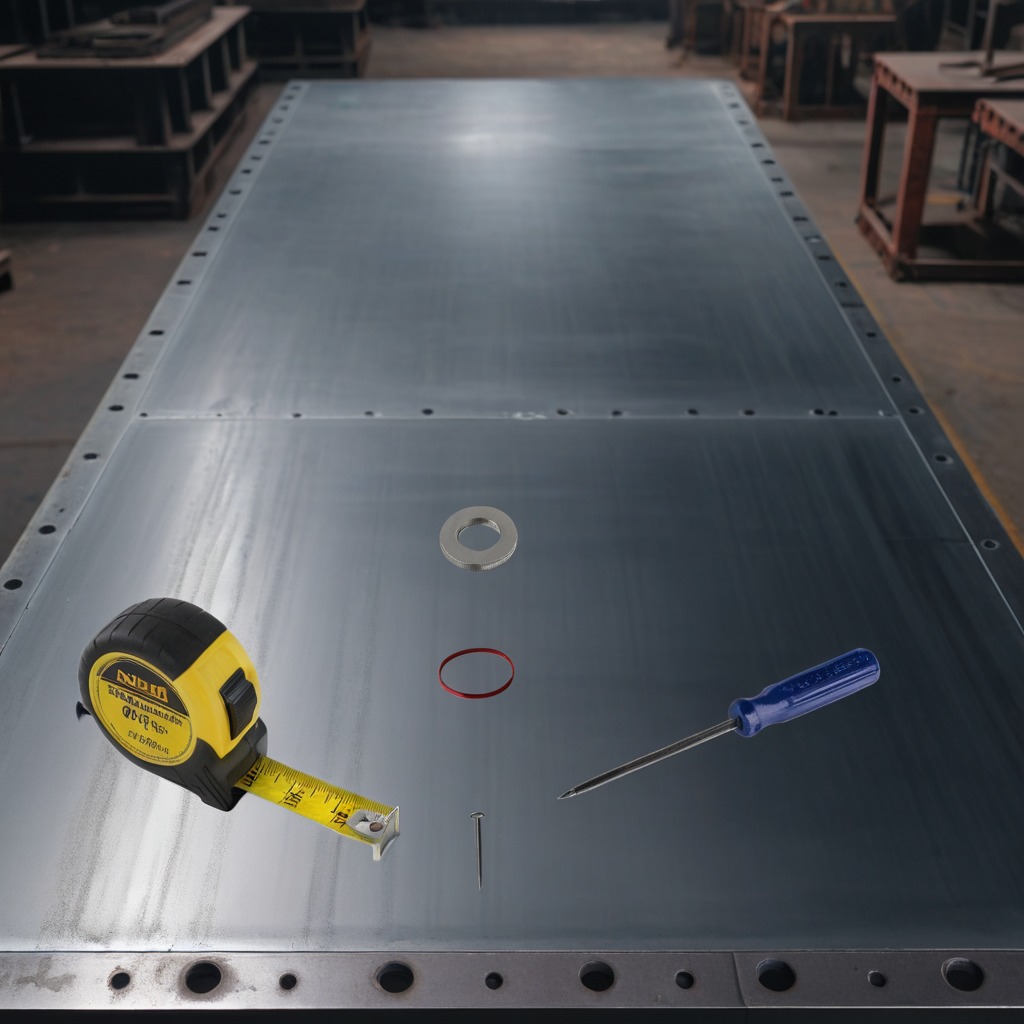
A rubber Oring, a flat metal washer, a measuring tape, an iron nail, and a screwdriver are lying on the cold steel table in a mining workshop.